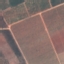
Land use / land cover: PermanentCrop